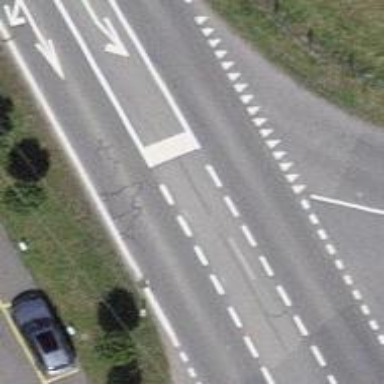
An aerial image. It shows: Secondary road.